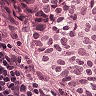
Metastatic tissue present: yes